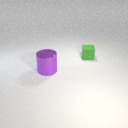
large purple metal cylinder to the left of small green rubber cube